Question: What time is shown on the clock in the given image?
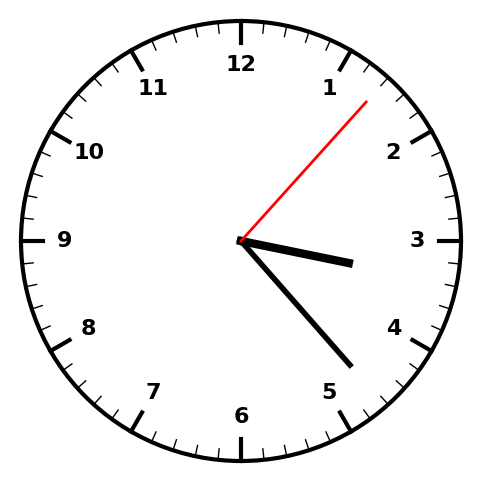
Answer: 03:23:07